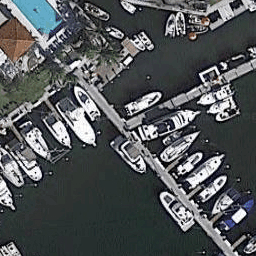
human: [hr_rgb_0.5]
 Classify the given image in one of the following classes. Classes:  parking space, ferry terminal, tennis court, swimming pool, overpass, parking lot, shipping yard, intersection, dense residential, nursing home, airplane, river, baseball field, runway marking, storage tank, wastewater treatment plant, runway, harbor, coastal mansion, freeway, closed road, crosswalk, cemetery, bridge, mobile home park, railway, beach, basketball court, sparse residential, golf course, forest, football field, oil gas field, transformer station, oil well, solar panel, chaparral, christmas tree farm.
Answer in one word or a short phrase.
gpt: harbor